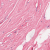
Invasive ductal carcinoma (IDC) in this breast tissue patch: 0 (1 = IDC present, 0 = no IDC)